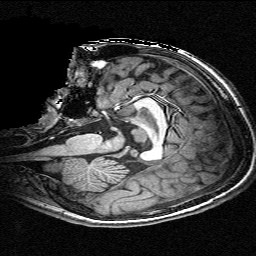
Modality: T1w
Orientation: sagittal
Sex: female